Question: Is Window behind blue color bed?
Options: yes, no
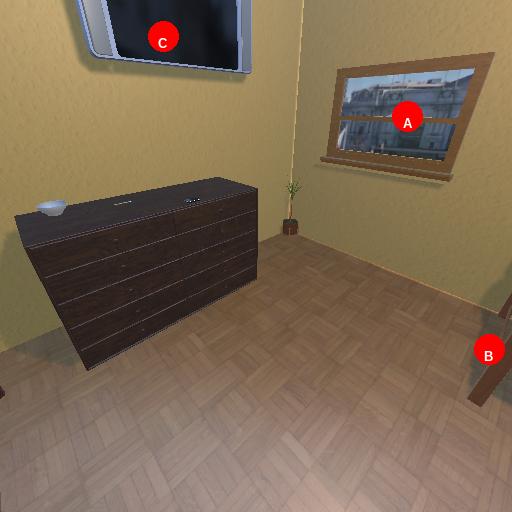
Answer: yes